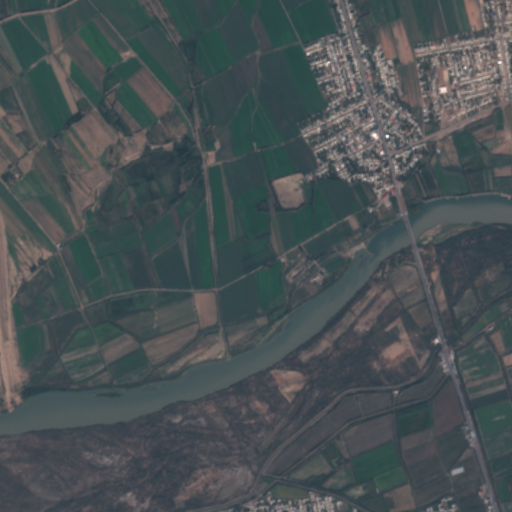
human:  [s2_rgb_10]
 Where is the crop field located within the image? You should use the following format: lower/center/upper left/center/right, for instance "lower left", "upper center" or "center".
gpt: The crop field is located in the lower left of the image.
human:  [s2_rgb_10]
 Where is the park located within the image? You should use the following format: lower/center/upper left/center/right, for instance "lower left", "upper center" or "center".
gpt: The park is located in the center of the image.
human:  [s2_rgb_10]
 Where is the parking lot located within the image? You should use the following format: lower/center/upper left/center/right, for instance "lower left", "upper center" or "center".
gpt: The parking lot is located in the lower right of the image.
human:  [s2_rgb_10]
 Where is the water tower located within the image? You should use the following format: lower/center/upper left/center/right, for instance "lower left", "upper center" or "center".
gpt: The water tower is located in the center right of the image.
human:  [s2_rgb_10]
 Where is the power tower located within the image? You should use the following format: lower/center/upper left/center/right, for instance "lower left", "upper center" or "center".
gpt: There is no power tower in the image.